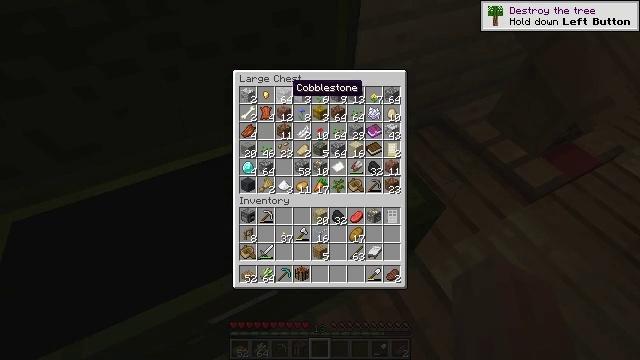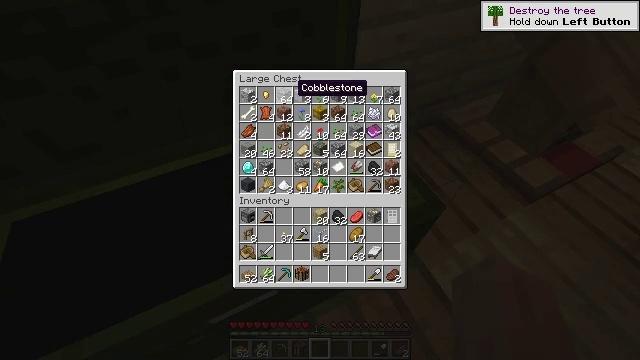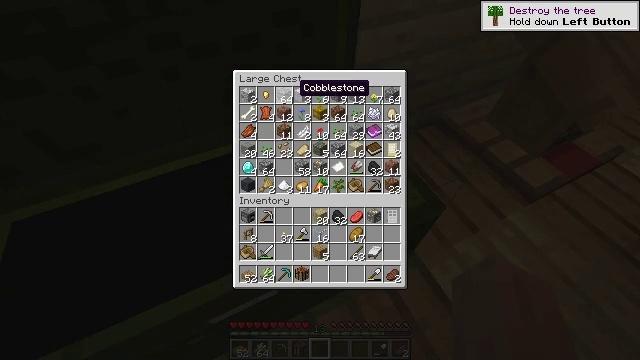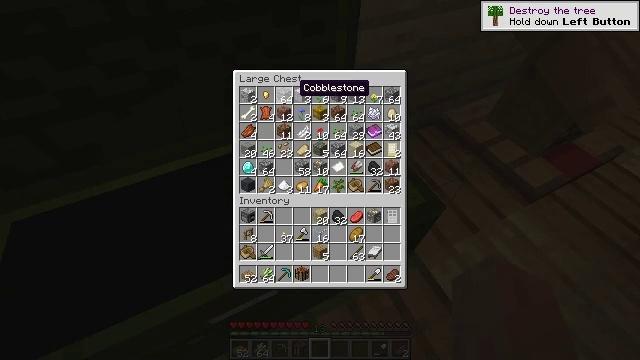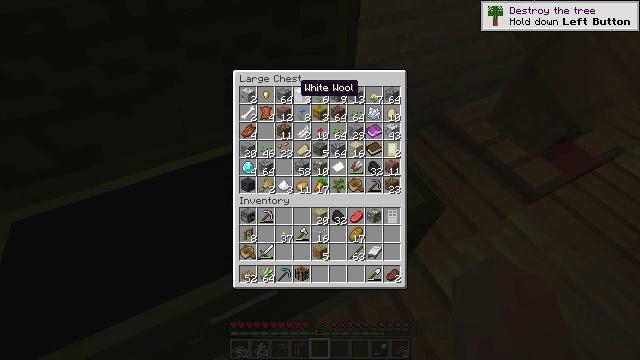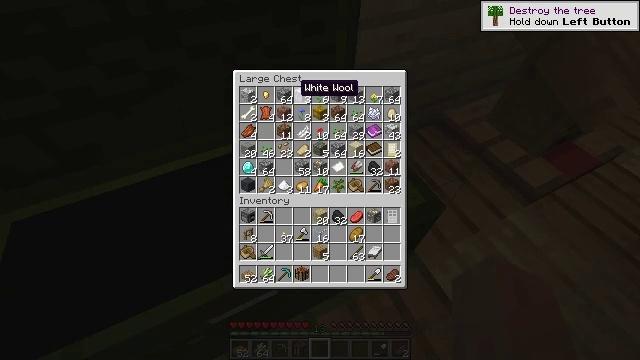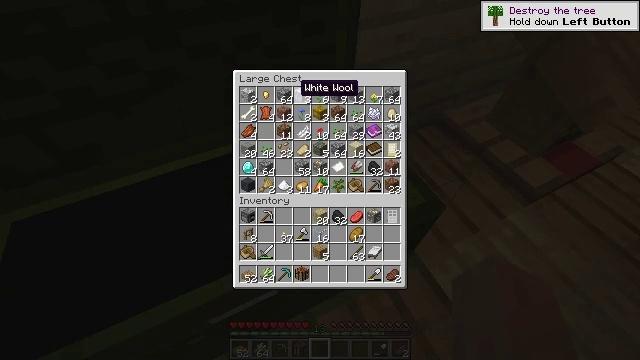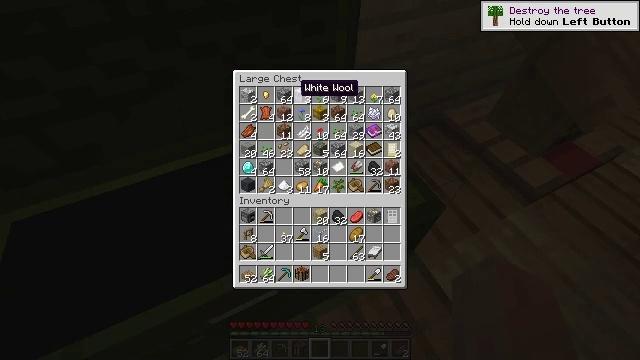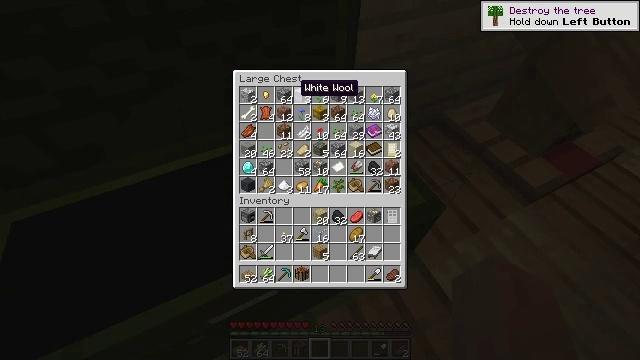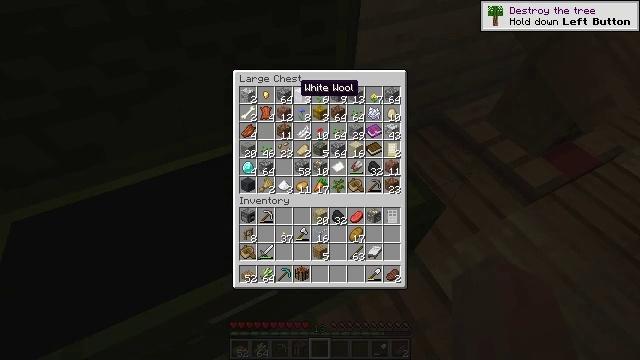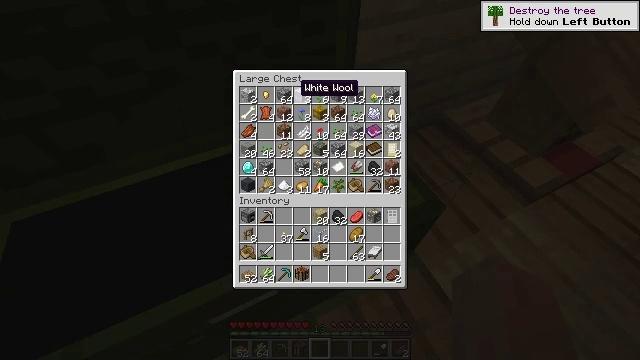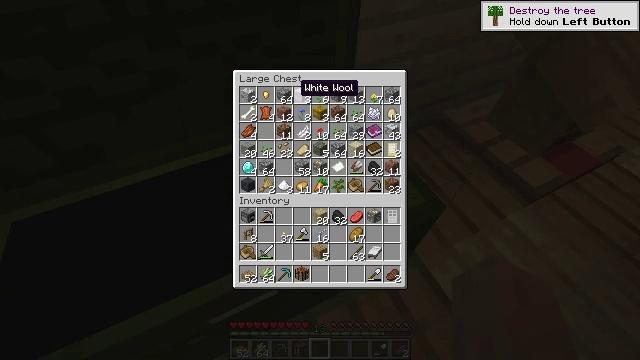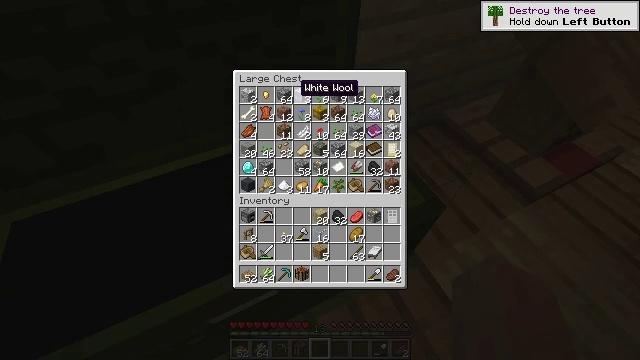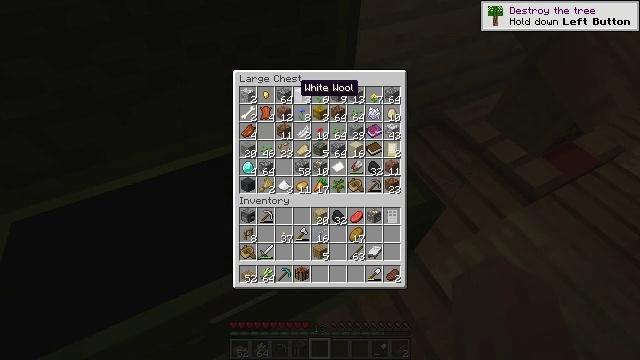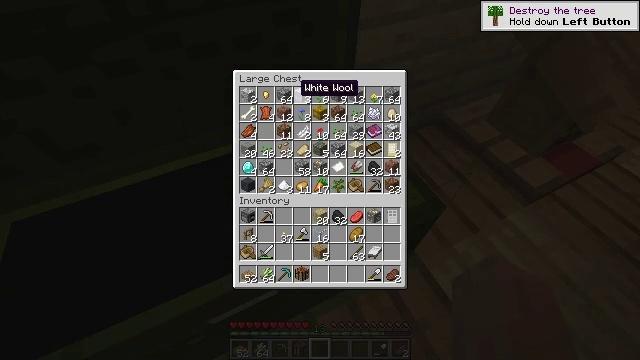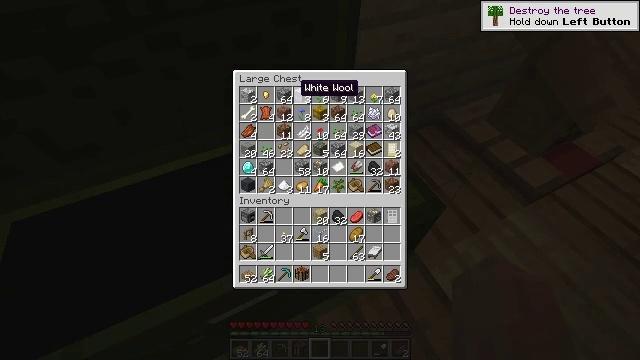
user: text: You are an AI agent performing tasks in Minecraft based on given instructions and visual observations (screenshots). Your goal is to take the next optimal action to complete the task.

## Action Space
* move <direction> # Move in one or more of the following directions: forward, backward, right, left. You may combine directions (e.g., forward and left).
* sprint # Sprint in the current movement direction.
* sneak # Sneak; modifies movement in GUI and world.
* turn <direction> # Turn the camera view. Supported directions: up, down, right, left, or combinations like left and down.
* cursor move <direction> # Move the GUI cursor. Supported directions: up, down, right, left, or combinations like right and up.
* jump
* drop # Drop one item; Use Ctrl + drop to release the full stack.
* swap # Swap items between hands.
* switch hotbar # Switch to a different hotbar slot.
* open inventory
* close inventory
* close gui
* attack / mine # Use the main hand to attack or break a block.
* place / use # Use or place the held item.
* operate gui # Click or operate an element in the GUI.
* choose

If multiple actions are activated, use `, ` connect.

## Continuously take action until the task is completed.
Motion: motion action
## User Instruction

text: Open the crafting table to craft a white carpet.
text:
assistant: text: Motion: no_op
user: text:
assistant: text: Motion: no_op
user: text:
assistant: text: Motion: no_op
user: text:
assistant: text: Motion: no_op
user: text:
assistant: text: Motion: no_op
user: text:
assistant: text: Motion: no_op
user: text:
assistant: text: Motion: no_op
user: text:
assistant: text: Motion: no_op
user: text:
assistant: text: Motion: no_op
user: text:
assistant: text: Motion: no_op
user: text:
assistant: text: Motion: no_op
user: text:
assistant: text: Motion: no_op
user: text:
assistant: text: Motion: no_op
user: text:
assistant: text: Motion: no_op
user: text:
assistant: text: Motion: no_op
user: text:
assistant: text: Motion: no_op
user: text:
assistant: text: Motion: no_op
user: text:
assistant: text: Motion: no_op
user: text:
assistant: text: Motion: no_op
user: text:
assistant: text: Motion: no_op
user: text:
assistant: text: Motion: no_op
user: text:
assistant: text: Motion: no_op
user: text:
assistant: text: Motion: no_op
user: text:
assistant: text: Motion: no_op
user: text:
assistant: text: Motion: no_op
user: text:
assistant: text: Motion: no_op
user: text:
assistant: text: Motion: no_op
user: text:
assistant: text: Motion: no_op
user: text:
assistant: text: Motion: no_op
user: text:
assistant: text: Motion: no_op